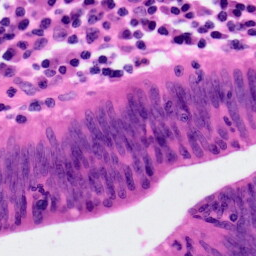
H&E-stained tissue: Colon